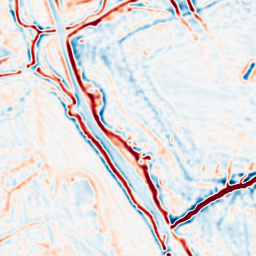
Category: multiscale
Decomposition family: log
Decomposition parameters: sigma: 2
Upsampling method: cubic_catmull_rom
Upsampling parameters: scale: 8
Upsampling scale: 8